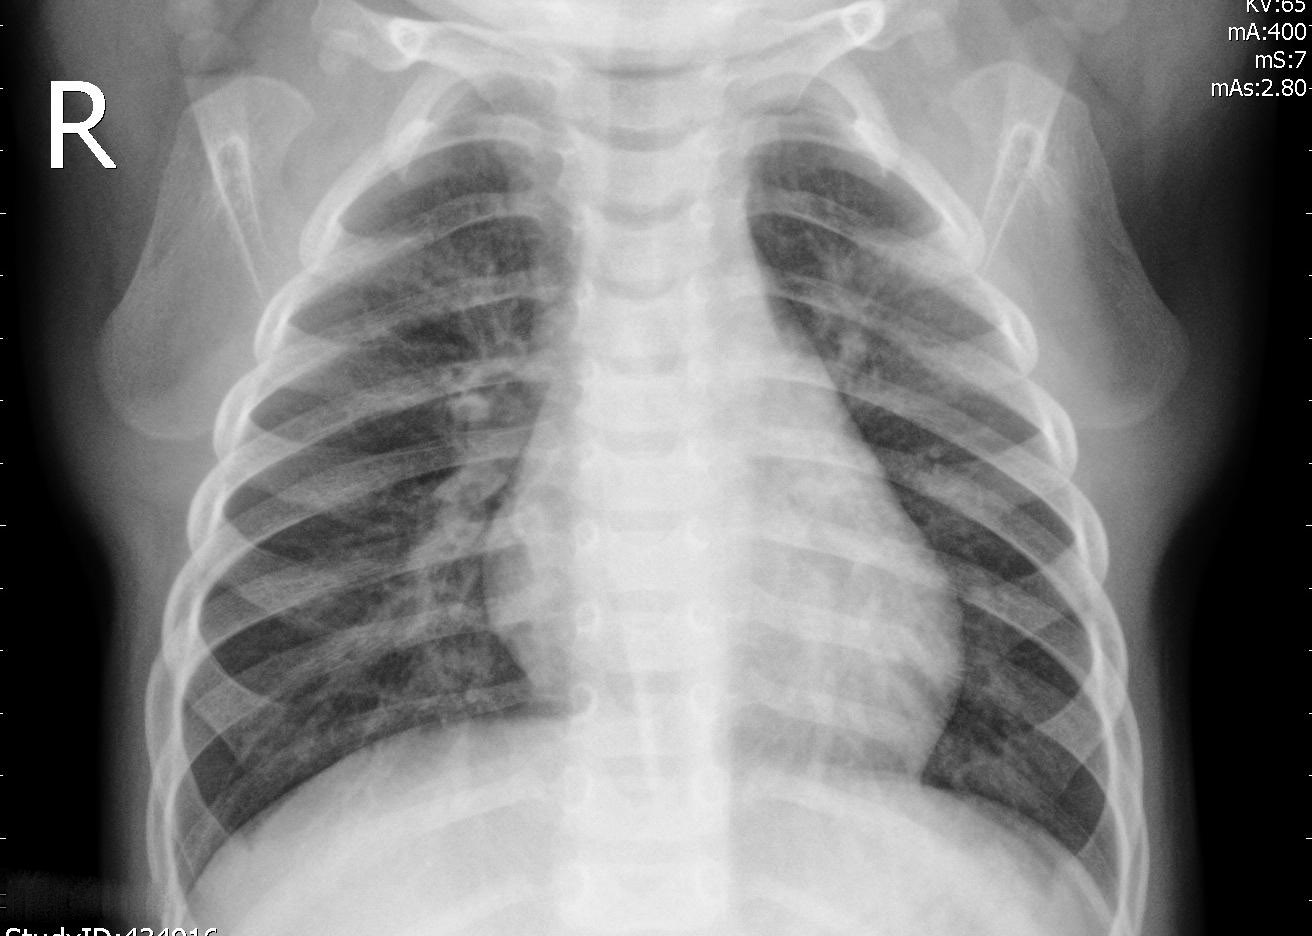
Diagnosis: PNEUMONIA